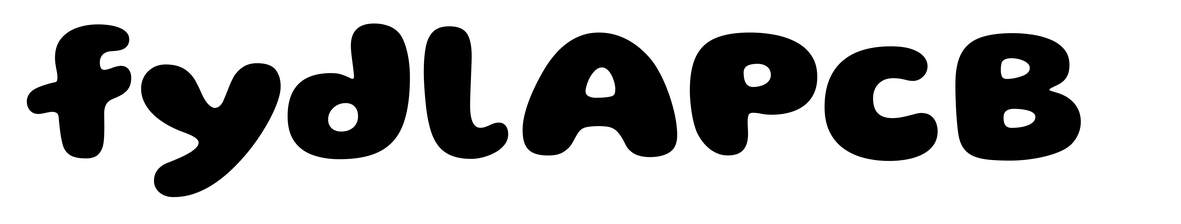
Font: Gluten_ExtraBold